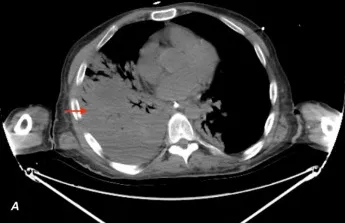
Axial CT image of the abdomen and pelvis without contrast demonstrating. Multilobar consolidations.
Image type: radiology (ct)